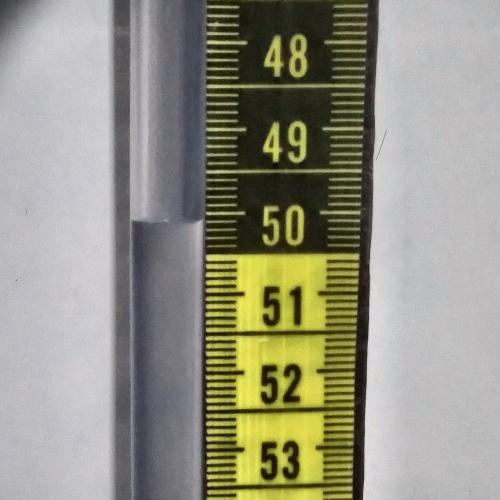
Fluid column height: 50.1 cm